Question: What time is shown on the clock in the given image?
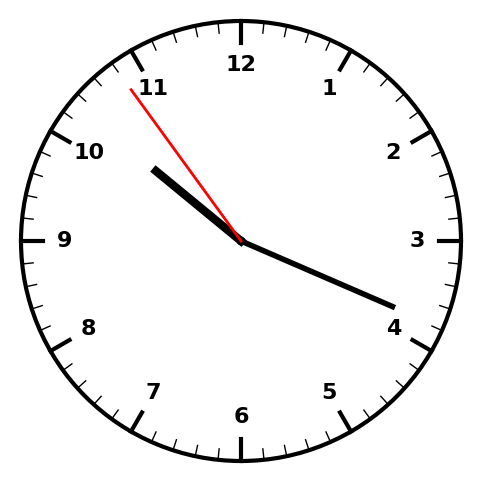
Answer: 10:18:54